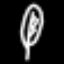
Label: leaf